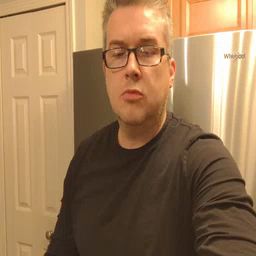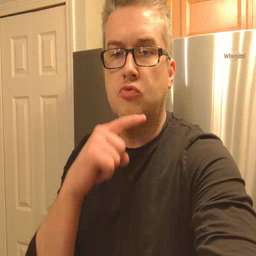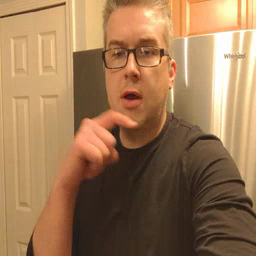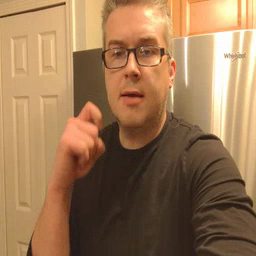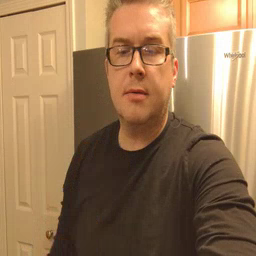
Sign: dryer